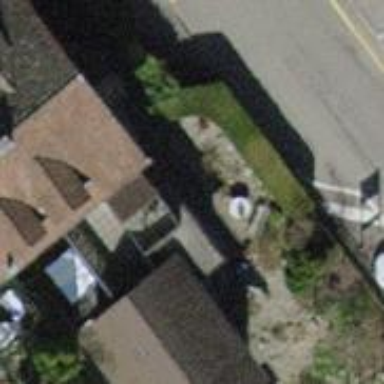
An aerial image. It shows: Semidetached house with gabled tile roof.